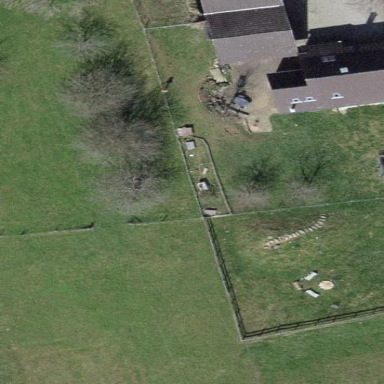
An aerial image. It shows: Farmyard area.